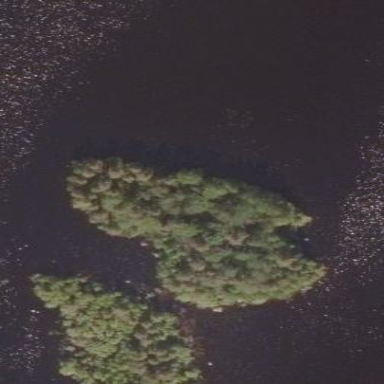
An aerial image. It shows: Island covered with forest.